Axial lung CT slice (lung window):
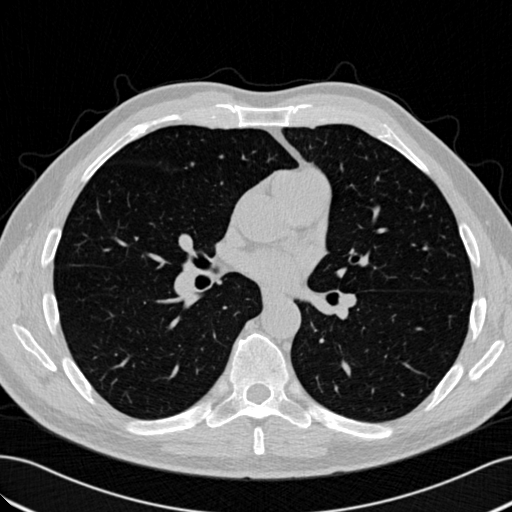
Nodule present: no